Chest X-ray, PA view. Patient: 48 years old, sex M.
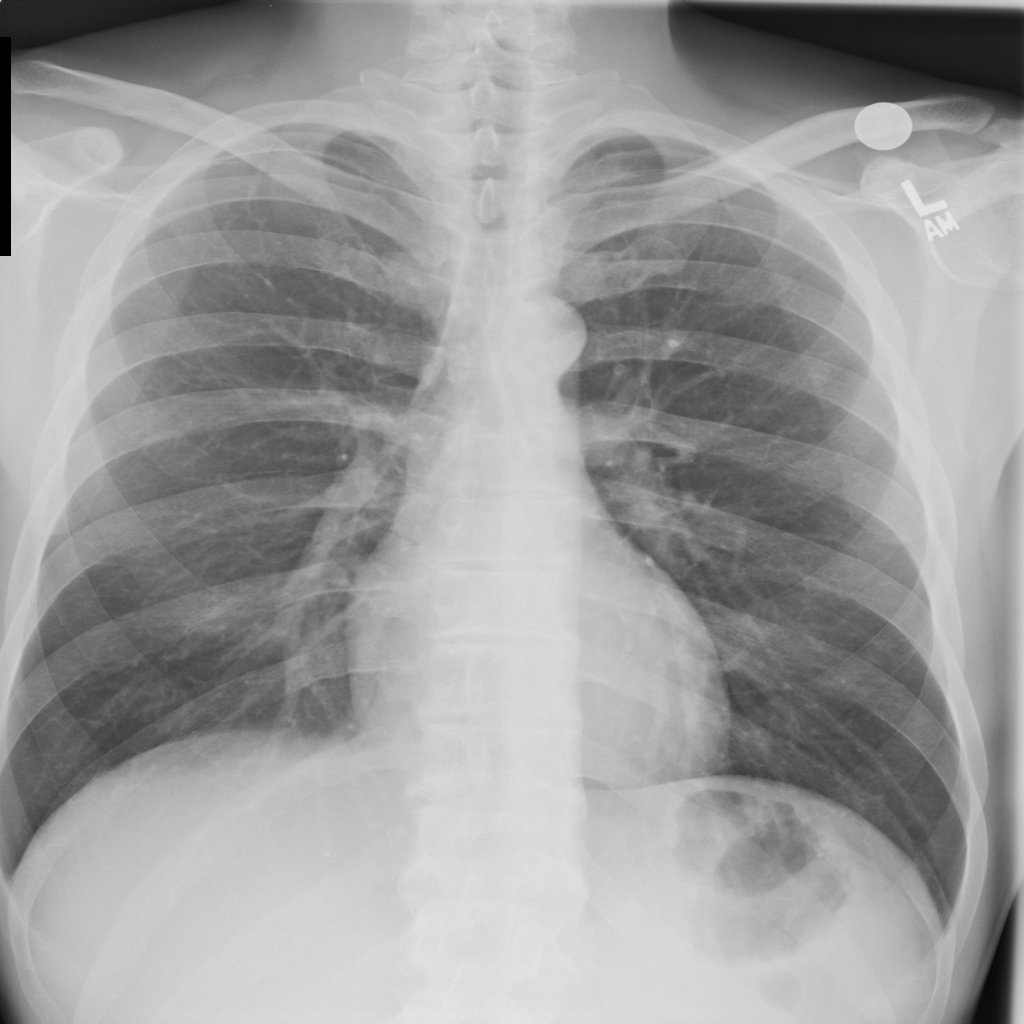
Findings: No Finding